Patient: sex M, age 55
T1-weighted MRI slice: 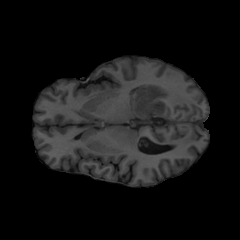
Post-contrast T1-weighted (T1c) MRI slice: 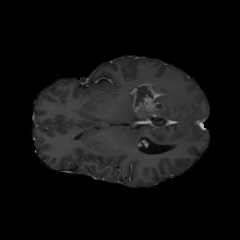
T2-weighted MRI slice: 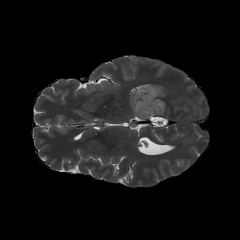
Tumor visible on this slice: yes
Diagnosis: Glioblastoma, IDH-wildtype
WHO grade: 4